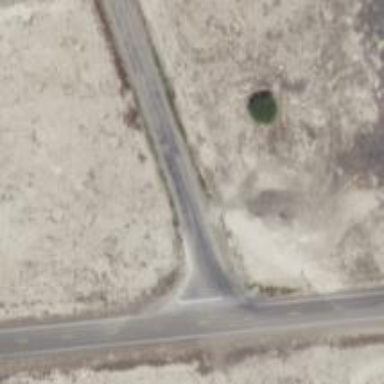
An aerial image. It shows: Unclassified road.